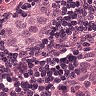
Metastatic tissue present: yes